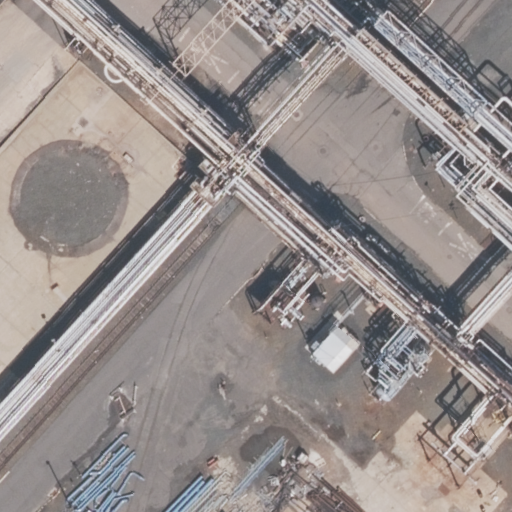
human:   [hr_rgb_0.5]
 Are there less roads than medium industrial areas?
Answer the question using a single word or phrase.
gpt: no

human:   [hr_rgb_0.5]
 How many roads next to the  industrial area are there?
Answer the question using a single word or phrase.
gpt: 2

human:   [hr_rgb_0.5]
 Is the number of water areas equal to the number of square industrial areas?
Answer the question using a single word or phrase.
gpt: yes

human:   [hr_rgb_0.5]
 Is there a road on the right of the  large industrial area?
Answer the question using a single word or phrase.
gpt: no

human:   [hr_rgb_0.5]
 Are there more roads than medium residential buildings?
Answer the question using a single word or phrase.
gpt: yes

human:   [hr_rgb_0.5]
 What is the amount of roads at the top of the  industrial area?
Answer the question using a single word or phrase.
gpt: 0

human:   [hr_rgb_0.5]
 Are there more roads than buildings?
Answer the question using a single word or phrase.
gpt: yes

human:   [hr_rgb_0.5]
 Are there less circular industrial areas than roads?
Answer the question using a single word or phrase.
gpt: yes

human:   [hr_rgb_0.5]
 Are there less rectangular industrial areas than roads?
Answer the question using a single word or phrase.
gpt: yes

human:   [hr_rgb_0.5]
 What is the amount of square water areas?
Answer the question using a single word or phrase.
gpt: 0

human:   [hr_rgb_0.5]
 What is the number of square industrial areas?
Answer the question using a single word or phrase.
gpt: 0

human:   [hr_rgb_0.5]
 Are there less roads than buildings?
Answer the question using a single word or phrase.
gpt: no

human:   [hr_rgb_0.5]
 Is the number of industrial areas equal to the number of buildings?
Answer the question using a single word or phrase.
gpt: no

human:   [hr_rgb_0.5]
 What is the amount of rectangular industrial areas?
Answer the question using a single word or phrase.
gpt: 1

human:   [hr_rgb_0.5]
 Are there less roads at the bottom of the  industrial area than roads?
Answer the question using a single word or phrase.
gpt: yes

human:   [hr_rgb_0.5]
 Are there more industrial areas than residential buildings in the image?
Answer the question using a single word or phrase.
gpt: yes

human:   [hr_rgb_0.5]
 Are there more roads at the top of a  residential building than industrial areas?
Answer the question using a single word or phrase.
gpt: no

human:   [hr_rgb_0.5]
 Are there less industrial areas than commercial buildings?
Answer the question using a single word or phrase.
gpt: no

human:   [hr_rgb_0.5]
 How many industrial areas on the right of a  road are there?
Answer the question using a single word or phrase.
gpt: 1

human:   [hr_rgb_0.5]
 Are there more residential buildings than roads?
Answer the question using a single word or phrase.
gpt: no

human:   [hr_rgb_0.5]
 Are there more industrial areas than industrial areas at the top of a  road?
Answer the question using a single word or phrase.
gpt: yes

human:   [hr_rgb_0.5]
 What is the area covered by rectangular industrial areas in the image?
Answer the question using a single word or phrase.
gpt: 10583m2

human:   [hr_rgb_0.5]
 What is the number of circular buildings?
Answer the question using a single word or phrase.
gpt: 0

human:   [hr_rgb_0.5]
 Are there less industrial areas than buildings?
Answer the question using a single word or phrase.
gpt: no

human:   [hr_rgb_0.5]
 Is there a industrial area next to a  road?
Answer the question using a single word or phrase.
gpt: yes

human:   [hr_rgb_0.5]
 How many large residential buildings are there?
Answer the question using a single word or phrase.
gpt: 0

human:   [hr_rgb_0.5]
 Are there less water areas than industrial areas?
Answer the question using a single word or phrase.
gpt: yes

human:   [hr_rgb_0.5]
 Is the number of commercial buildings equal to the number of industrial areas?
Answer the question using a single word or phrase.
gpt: no

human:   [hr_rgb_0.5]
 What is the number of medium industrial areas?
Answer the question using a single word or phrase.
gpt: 0

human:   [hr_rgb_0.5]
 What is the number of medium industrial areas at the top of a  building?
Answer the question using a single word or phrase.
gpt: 0

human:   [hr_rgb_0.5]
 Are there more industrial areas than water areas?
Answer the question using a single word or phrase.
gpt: yes

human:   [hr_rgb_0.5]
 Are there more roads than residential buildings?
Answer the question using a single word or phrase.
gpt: yes

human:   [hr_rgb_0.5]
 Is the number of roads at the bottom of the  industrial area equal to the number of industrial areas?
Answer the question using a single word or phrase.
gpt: no

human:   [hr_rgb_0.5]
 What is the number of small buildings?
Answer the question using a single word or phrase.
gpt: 0

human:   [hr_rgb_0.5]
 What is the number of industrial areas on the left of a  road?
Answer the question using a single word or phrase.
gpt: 0

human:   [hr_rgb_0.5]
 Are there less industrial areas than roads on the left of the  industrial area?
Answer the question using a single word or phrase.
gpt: yes